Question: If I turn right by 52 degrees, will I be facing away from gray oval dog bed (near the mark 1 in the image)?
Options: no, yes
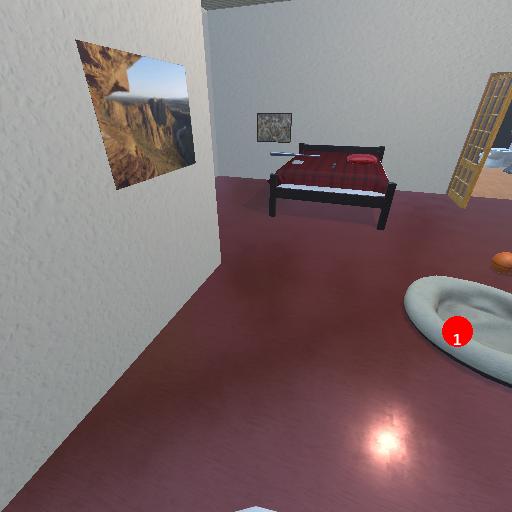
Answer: no